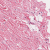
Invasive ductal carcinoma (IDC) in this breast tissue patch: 0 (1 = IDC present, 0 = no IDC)